Field crop: maize
Growth stage: 2
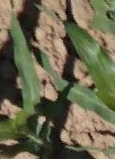
Species: maize